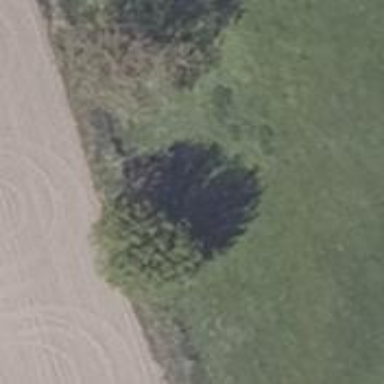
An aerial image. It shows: Deciduous broadleaved tree.